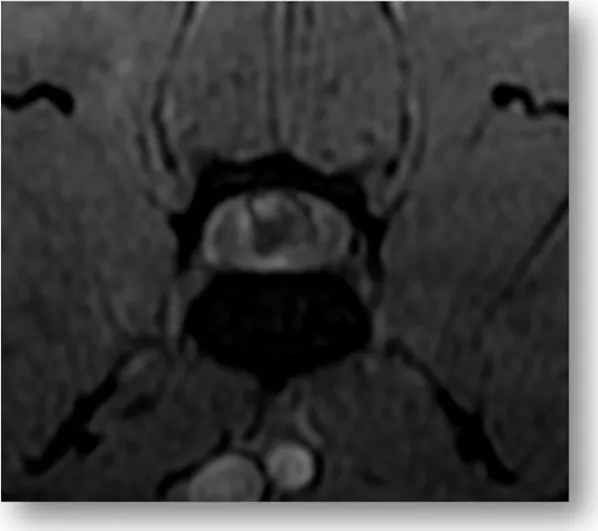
Transverse image of the lumbar spinal cord at the level of L5 (Gradient-echo sequence). A voluminous strongly hypointense rim surrounding a focal dorsal right intramedullary hyperintensity is observed, compatible with heterogeneous intramedullary hemorrhagic or mineralized lesion.
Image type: radiology (mri)